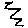
Label: zigzag